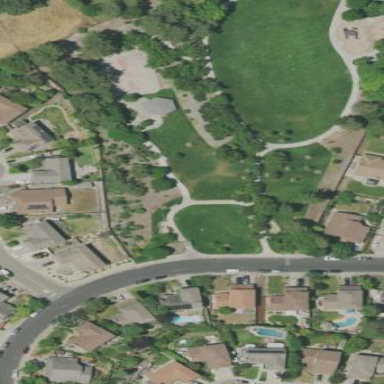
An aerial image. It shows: Park.